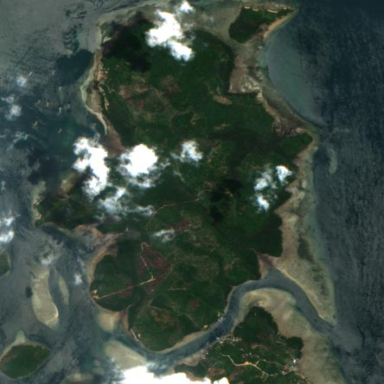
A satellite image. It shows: Island with natural coastline.